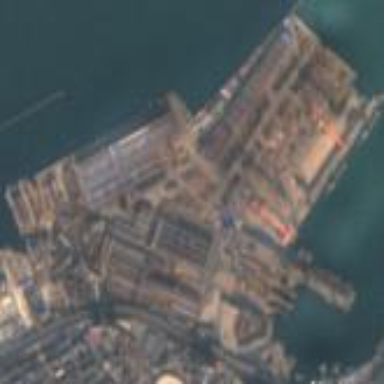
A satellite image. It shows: Industrial area designated as shipyard.